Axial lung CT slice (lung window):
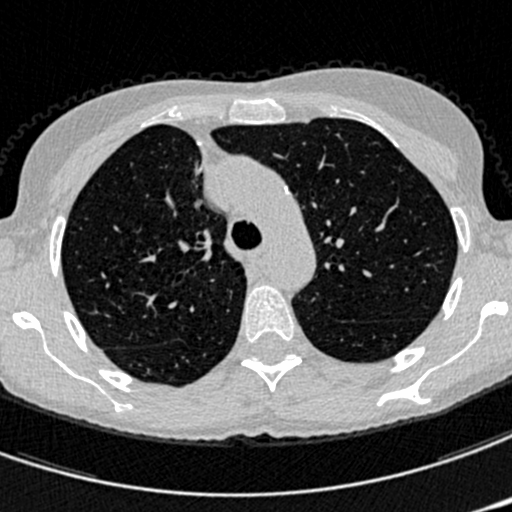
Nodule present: no